Interaction volume radius: 5 \u00c5
Interaction volume height: 25 \u00c5
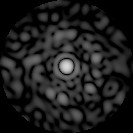
Disorder parameter: 0.8606